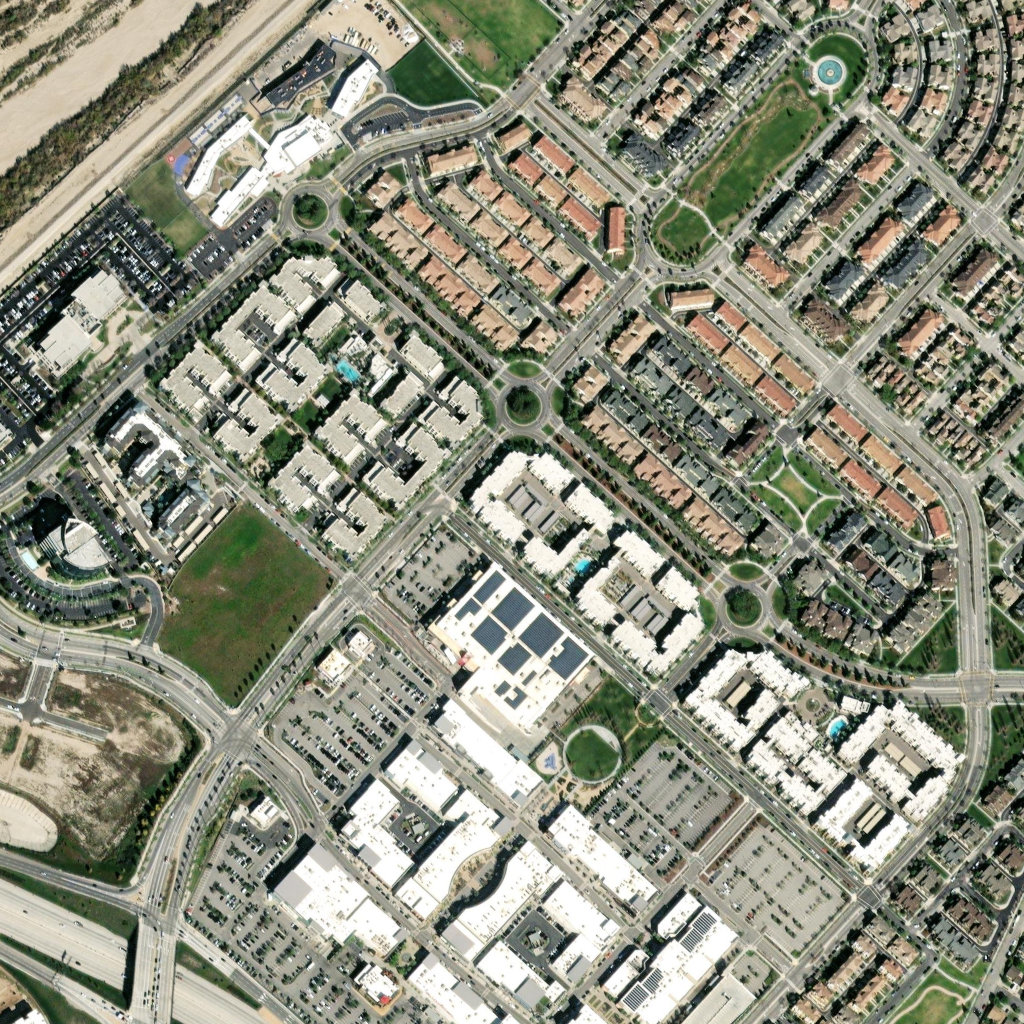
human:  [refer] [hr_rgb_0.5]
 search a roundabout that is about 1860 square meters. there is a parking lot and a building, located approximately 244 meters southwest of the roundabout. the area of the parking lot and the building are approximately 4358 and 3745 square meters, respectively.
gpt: <box>[[69, 56, 76, 62, 0]]</box>

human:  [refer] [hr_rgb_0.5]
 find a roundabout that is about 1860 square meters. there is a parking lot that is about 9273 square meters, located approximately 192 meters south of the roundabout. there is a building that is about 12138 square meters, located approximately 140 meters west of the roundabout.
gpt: <box>[[69, 56, 76, 62, 0]]</box>

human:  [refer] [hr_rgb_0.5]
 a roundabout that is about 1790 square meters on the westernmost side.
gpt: <box>[[28, 18, 32, 22, 0]]</box>